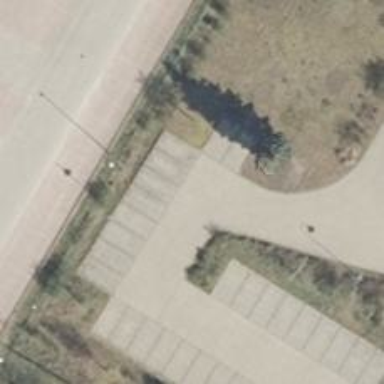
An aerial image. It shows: Asphalt parking aisle road for service vehicles.